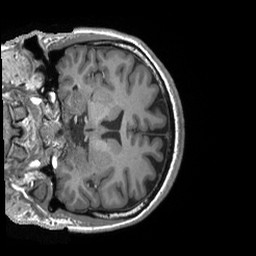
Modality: T1w
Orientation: coronal
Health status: ill
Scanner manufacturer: siemens
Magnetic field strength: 3 T
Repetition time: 2.3 s
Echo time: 0.00243 s